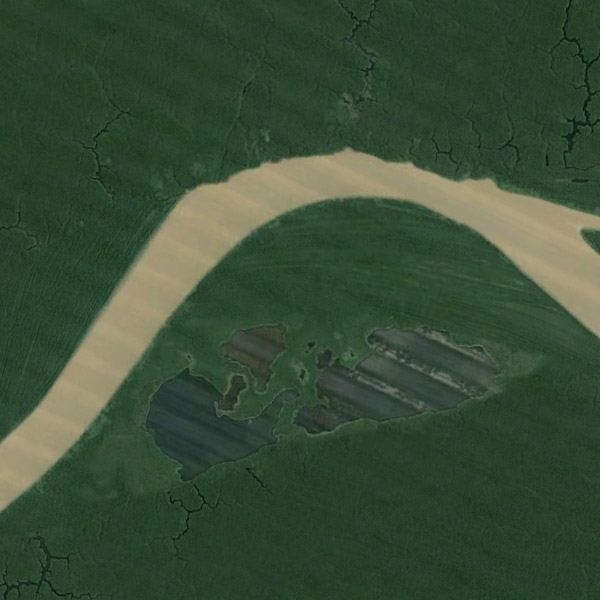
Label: River